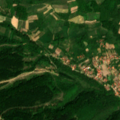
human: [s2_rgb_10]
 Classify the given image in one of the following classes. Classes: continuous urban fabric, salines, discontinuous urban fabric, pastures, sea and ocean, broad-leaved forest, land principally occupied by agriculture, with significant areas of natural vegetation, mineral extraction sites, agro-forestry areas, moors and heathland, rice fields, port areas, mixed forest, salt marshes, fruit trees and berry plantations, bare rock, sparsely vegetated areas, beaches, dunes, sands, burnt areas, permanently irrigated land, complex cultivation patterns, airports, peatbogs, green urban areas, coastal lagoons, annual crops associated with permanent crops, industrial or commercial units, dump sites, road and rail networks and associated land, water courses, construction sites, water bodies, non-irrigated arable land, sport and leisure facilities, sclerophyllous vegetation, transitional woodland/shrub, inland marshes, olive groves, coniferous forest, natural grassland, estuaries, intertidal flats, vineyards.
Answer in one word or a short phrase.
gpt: land principally occupied by agriculture, with significant areas of natural vegetation, broad-leaved forest, coniferous forest, transitional woodland/shrub